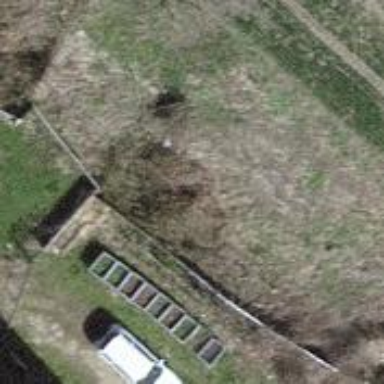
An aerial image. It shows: Farm.